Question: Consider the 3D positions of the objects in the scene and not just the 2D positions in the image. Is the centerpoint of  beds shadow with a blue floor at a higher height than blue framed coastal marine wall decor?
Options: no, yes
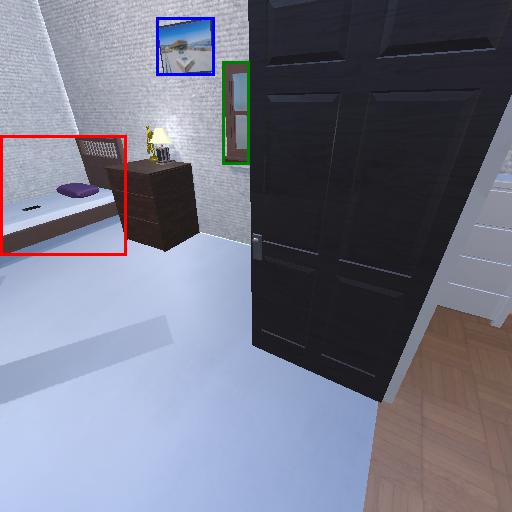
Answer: no